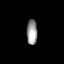
Tissue: lung
Cell type: Endothelial cells
Senescence score: 0.5455
Nuclear area (px): 264
Mean DAPI intensity: 151.913